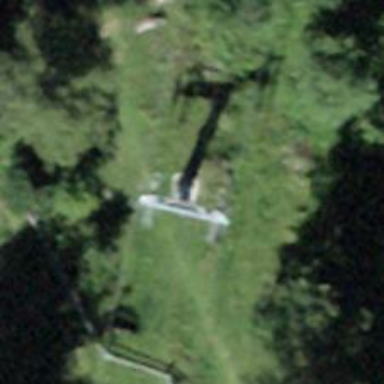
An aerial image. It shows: Pylon for aerialway.